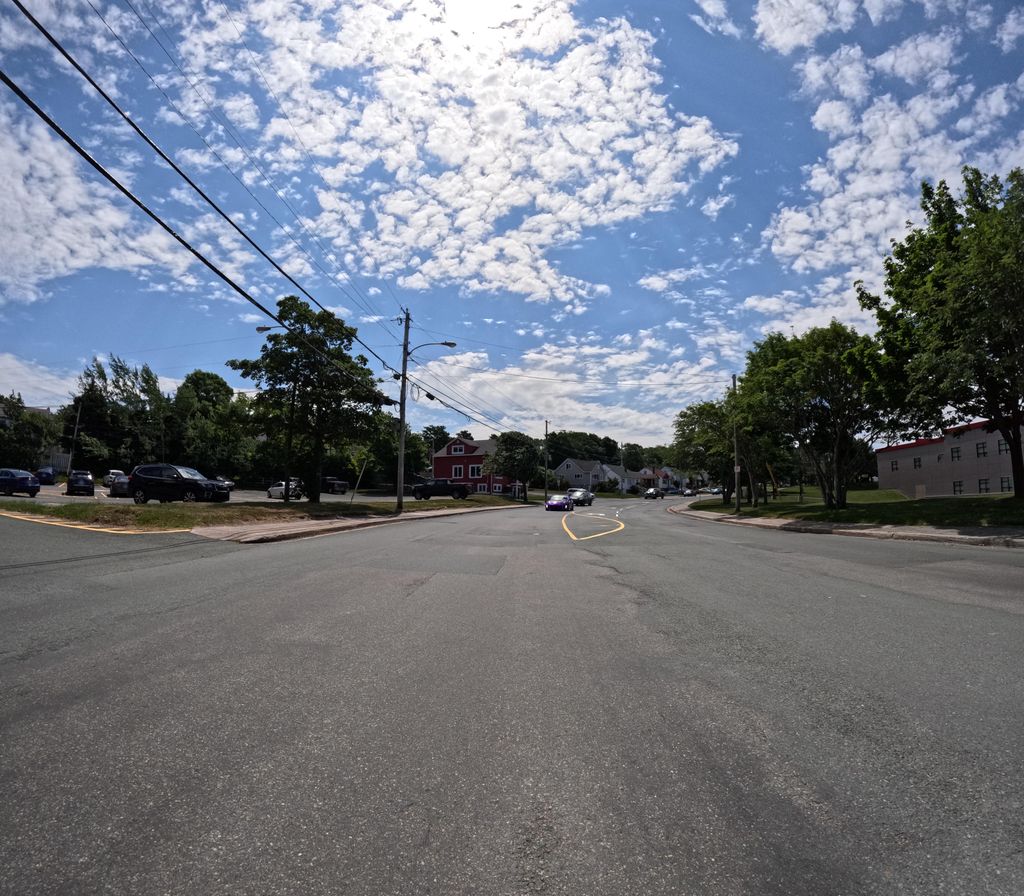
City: st_johns